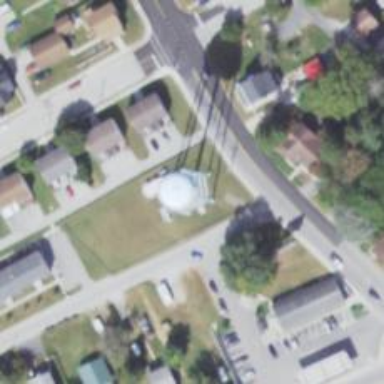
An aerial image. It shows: Water tower that is man-made.